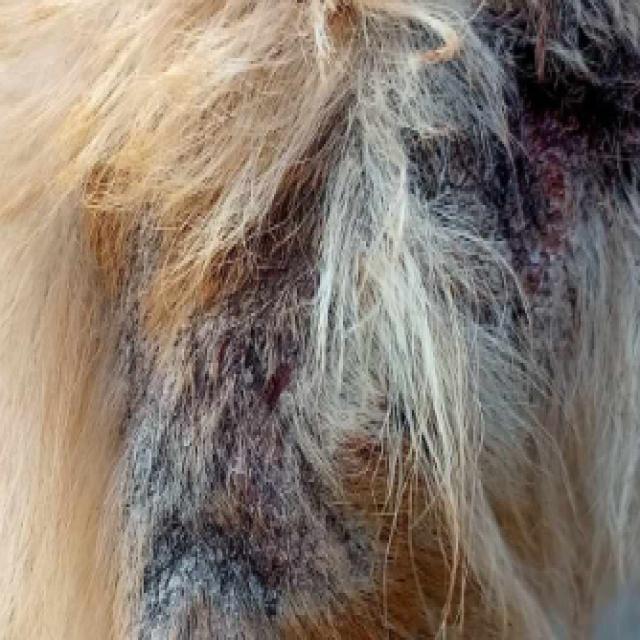
Canine demodicosis (Demodex mange) — caused by Demodex canis mites. Presents with alopecia, follicular papules, pustules, and comedones. Often localized on face and forelimbs.